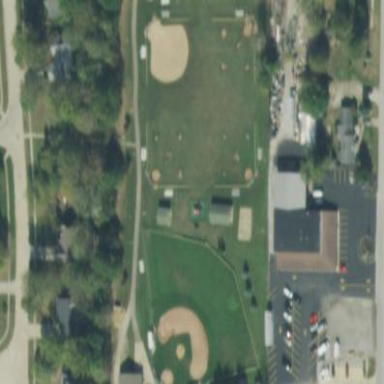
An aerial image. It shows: Baseball pitch for leisure land activities.